Interaction volume radius: 5 \u00c5
Interaction volume height: 10 \u00c5
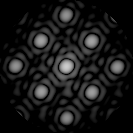
Disorder parameter: 0.03365